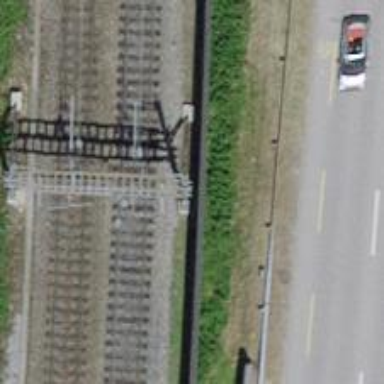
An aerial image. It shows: Single railway track with electrification through contact line.